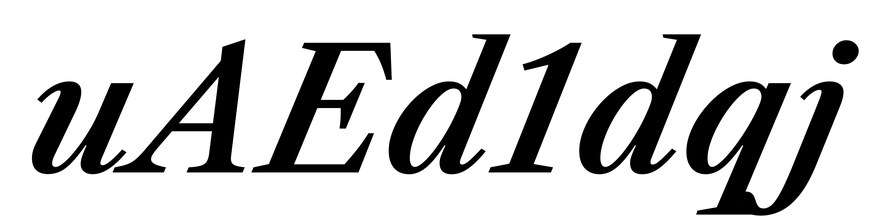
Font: LibreCaslonText-Italic_SemiBold_Italic